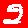
Digit: 2